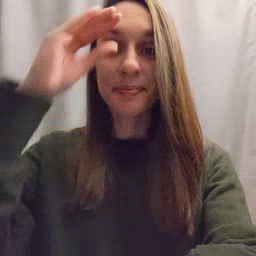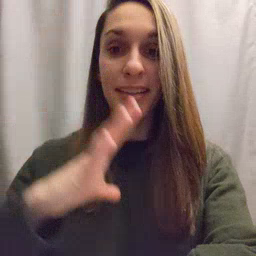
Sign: man